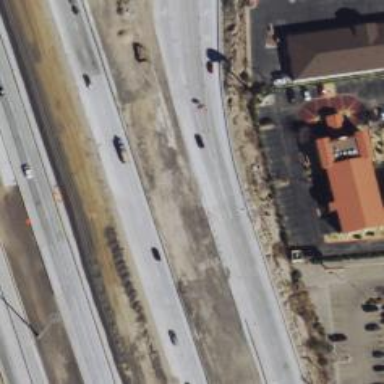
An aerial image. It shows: Primary highway with frontage road.